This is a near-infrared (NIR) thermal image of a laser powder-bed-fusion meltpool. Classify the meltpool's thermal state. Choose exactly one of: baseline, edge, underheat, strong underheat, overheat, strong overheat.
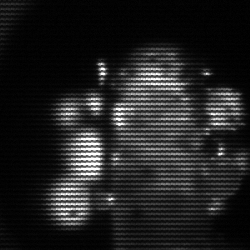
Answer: strong underheat